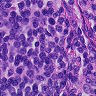
Metastatic tissue present: no